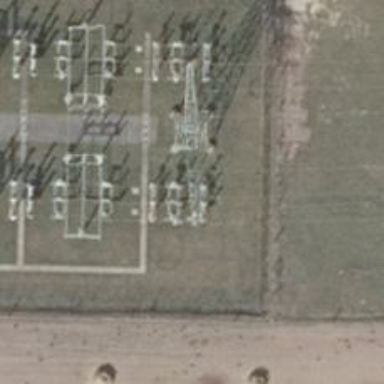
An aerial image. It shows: Three cables of power line.